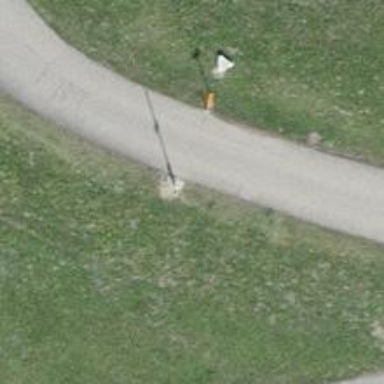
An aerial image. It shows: Lift gate barrier.